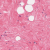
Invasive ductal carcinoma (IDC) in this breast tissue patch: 0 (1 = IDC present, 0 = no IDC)